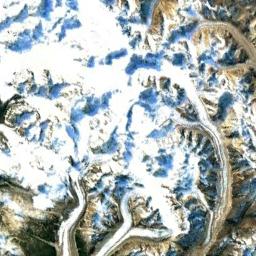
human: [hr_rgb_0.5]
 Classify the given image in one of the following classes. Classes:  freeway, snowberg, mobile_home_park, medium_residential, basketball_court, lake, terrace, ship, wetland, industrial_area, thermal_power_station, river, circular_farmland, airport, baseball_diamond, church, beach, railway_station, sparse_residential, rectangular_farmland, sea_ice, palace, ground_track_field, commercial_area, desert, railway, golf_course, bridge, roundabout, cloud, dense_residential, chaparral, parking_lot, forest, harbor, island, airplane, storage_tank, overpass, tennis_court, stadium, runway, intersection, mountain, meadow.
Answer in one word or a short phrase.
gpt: snowberg